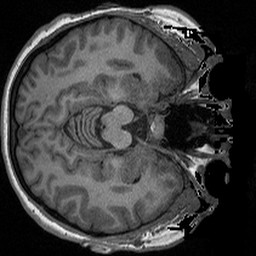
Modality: T1w
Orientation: axial
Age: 27
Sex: female